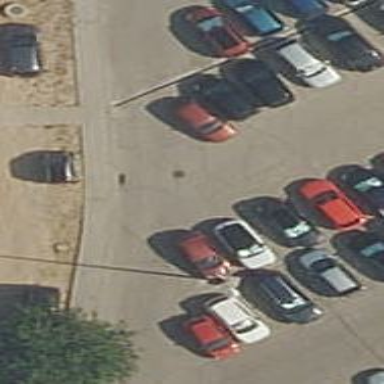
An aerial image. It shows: Parking aisle designated as service road.